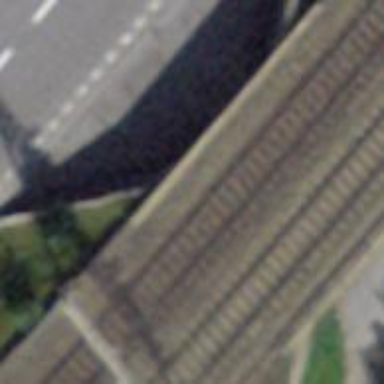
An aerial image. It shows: Railway bridge with electrified contact lines.